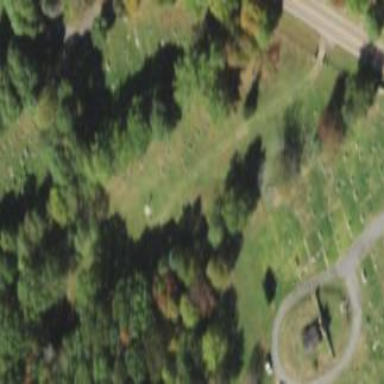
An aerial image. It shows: Cemetery.